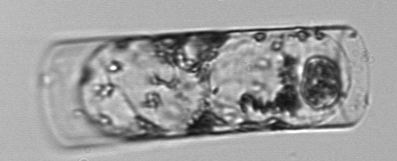
Label: Guinardia_flaccida